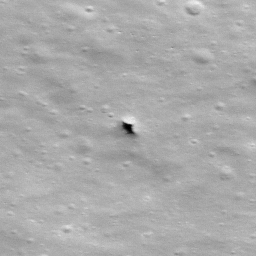
Pit: Stevinus 6
Host crater: Stevinus
Host type: impact_melt
Lunar coordinates: latitude -32.383, longitude 54.658